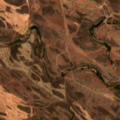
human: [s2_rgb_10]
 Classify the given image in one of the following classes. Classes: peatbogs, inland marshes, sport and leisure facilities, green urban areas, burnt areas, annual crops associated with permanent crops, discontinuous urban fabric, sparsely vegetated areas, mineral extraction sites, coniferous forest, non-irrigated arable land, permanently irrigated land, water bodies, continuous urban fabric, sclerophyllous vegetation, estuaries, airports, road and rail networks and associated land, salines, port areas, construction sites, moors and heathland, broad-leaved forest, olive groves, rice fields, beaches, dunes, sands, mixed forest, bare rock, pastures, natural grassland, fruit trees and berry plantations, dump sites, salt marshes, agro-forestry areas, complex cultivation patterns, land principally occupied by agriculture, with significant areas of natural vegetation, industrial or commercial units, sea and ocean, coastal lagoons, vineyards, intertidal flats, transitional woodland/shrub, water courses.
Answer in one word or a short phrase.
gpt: land principally occupied by agriculture, with significant areas of natural vegetation, agro-forestry areas